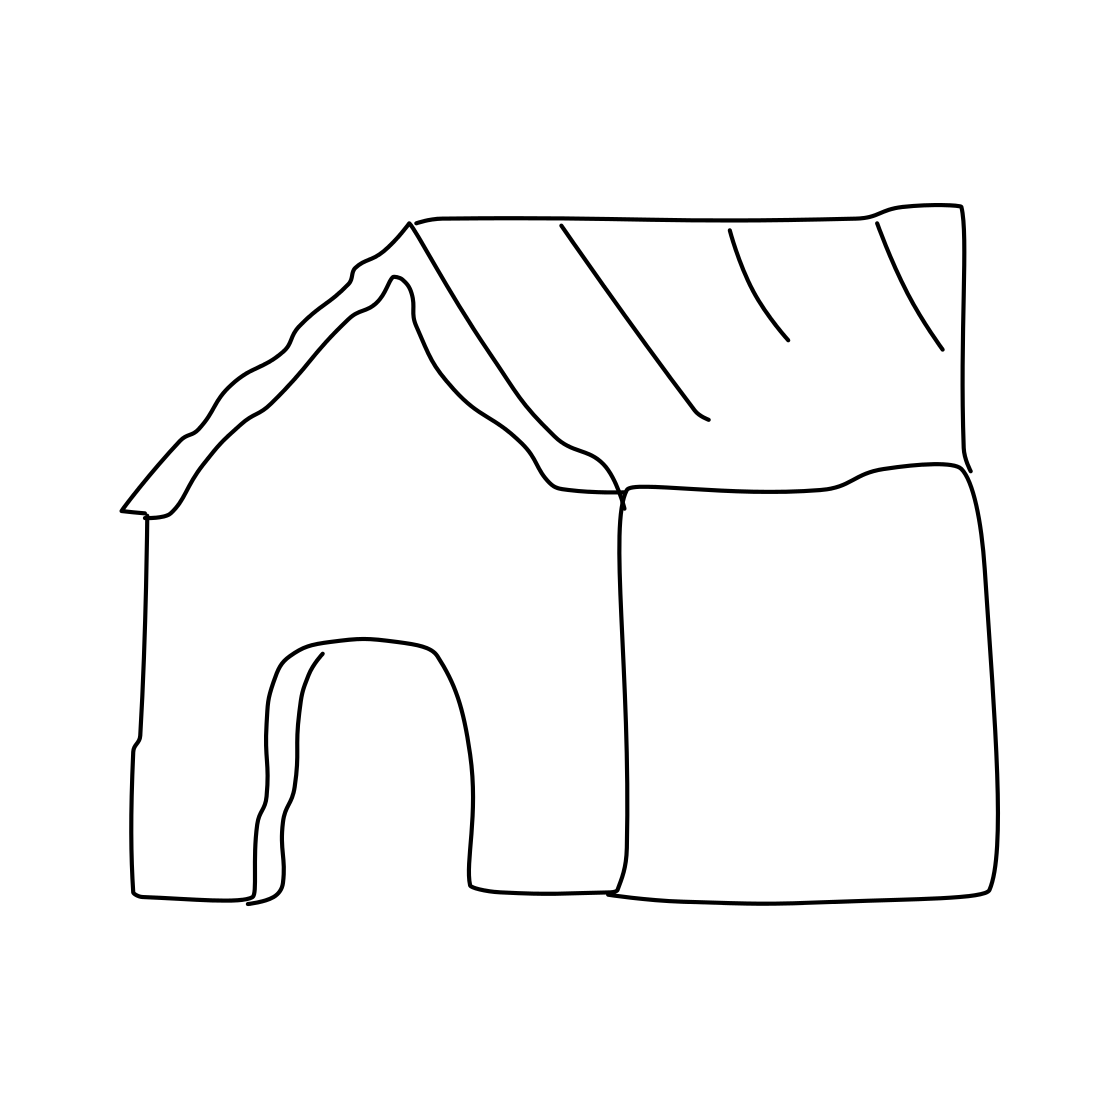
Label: house